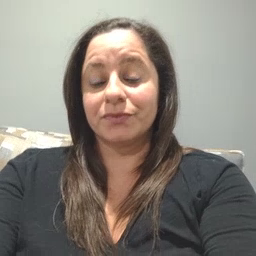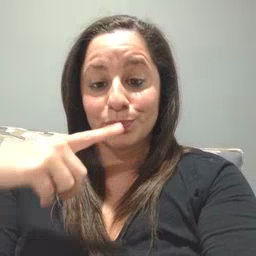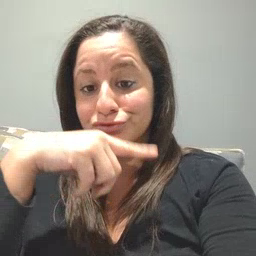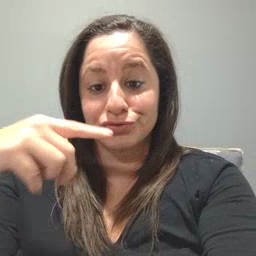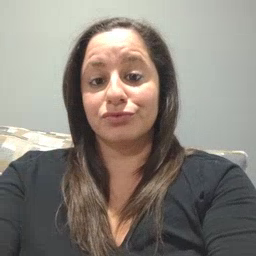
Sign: toothbrush